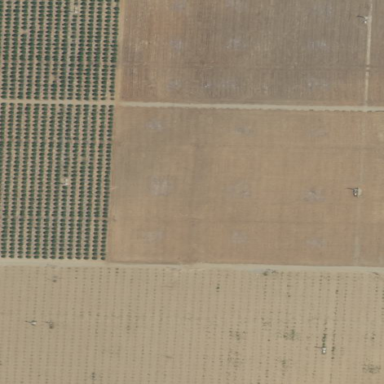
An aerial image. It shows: Orange orchard with rows of orange trees.